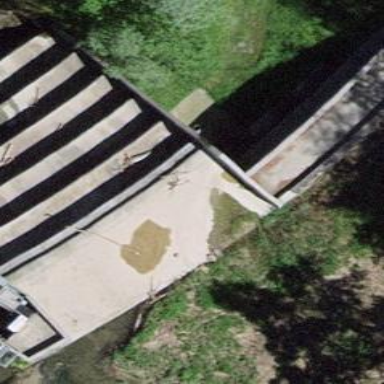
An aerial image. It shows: Weir in waterway.